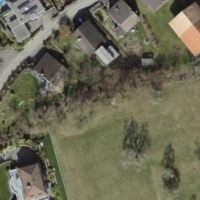
EUNIS habitat code: 54
Species observed at this site:
Cygnus olor